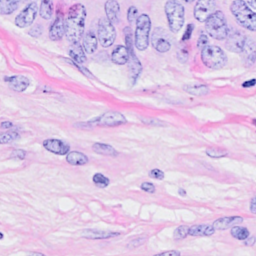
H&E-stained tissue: Breast